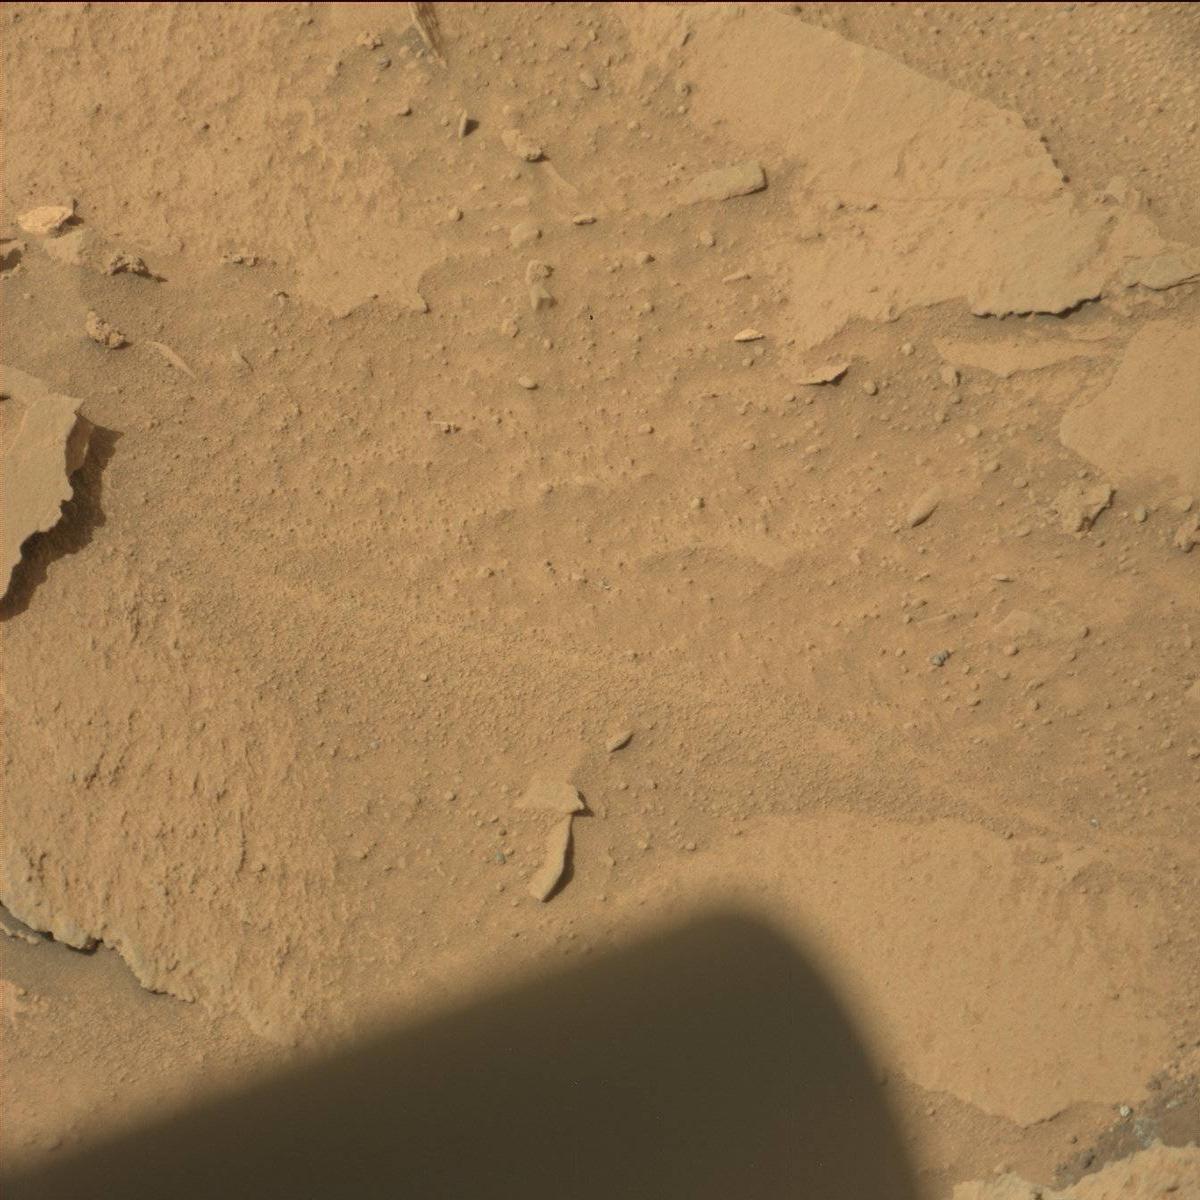
Terrain classes present: Bedrock, Rock, Sand / Soil